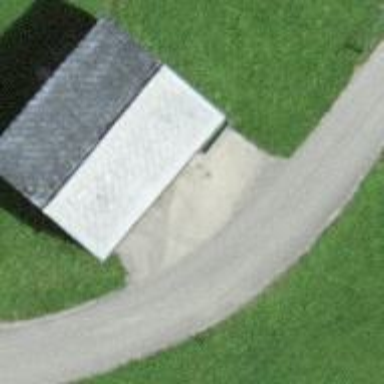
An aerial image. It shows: Gabled roof on farm auxiliary building.